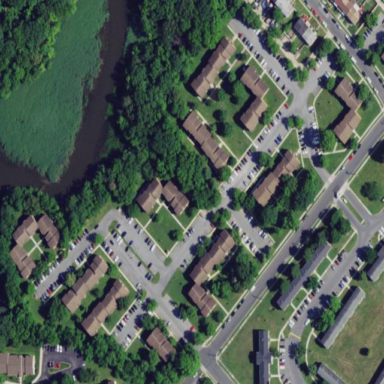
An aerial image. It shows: Residential area with apartments.